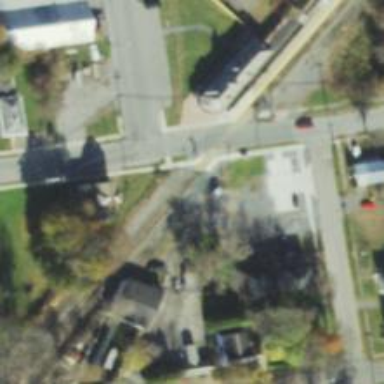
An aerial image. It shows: Level crossing along the railway.